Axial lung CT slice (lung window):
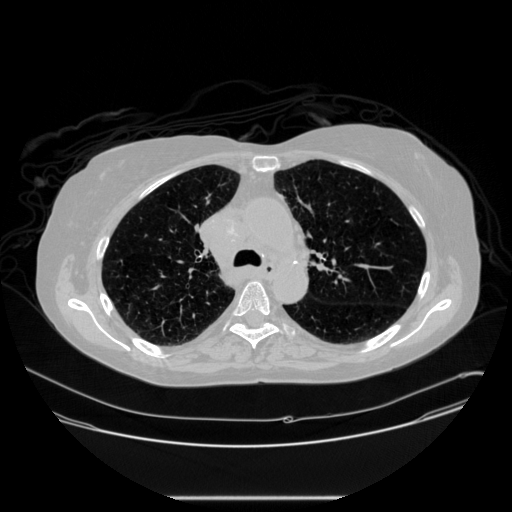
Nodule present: no